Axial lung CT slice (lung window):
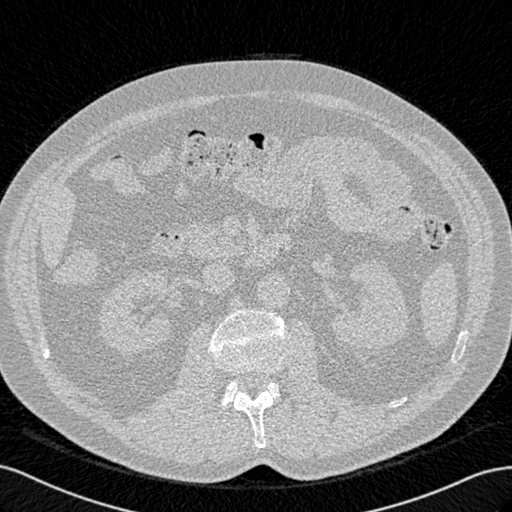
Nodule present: no